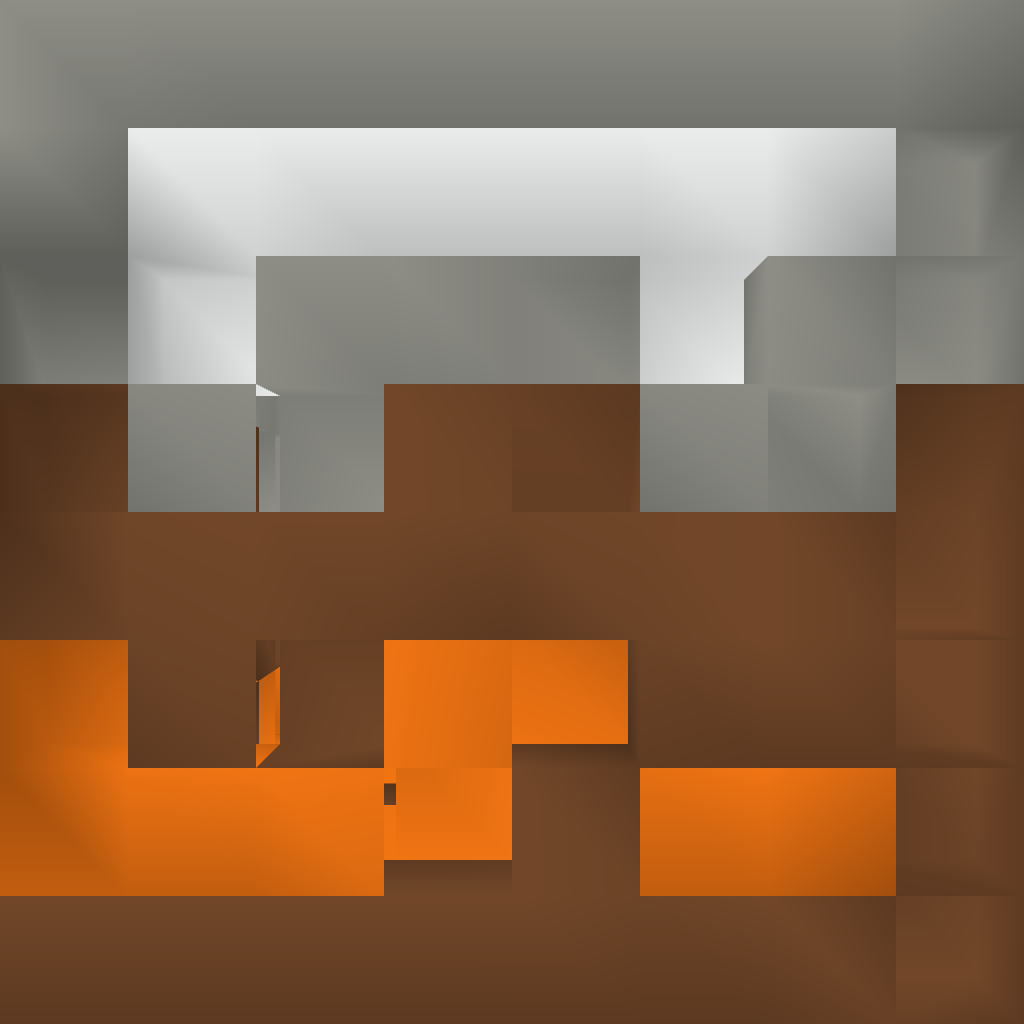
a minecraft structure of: CakeHead